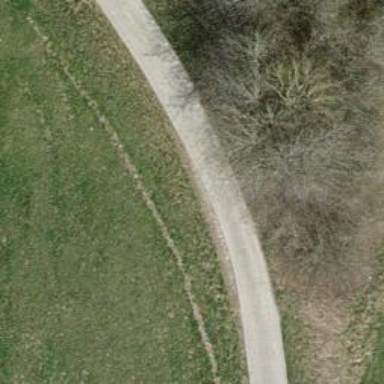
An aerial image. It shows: Unclassified road.